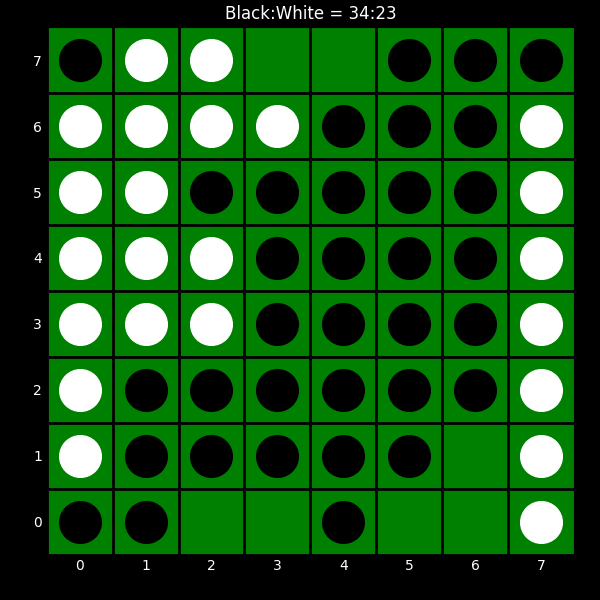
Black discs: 34
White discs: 23